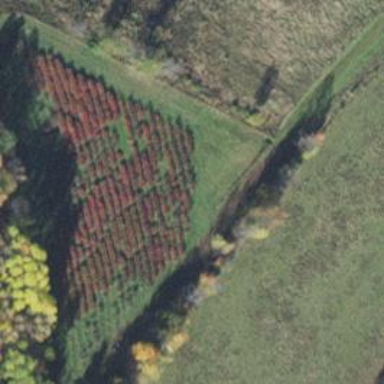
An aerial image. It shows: Orchard filled with blueberry plants.